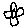
Label: flower